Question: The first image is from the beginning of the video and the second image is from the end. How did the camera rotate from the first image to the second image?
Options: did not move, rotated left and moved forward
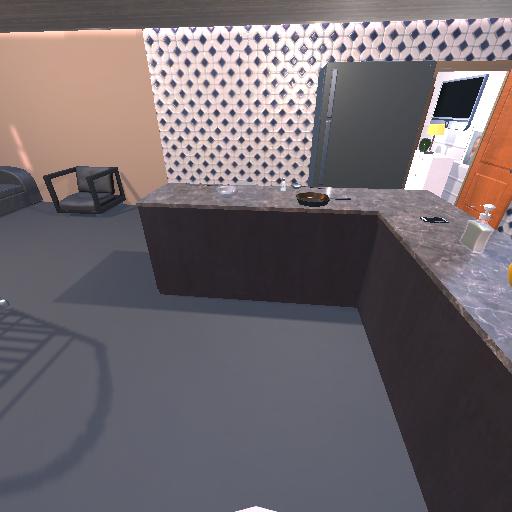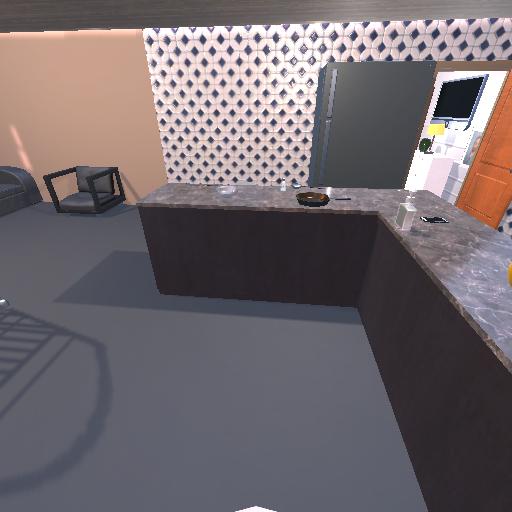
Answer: did not move